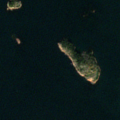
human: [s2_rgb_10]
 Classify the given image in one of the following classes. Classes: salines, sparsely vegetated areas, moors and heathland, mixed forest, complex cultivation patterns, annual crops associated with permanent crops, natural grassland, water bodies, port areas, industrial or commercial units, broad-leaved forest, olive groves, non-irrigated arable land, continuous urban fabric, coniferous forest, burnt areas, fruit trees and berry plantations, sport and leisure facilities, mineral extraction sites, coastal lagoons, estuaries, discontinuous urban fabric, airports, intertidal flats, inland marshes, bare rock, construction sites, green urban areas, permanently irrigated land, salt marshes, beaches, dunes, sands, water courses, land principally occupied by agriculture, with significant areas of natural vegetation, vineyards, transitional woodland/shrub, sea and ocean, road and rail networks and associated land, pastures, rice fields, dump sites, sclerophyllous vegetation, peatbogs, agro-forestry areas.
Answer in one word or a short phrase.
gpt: sea and ocean